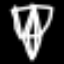
Label: diamond